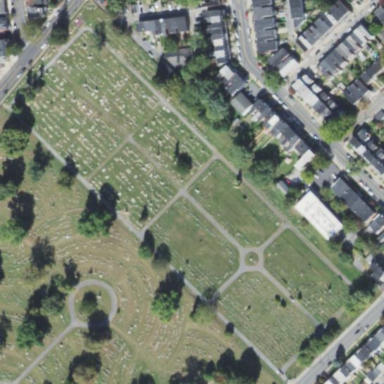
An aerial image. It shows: Cemetery.